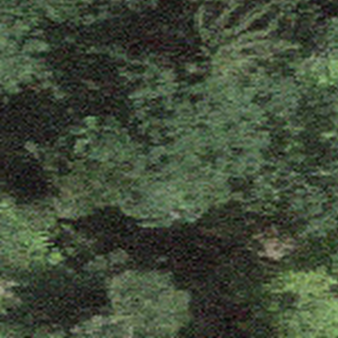
Label: other